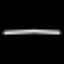
Label: line